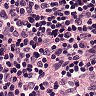
Metastatic tissue present: no